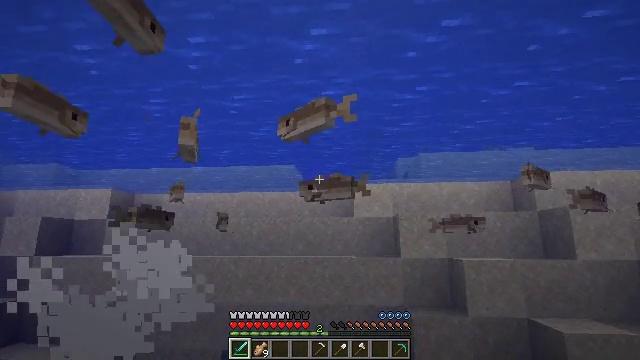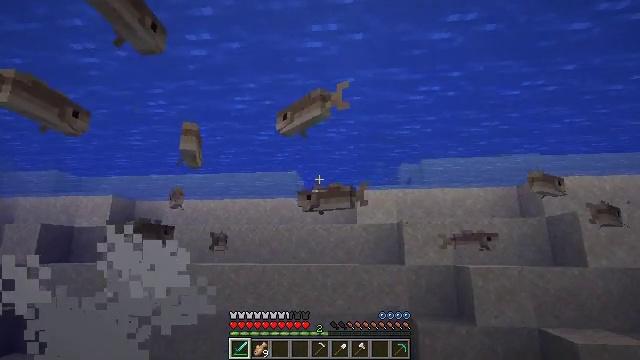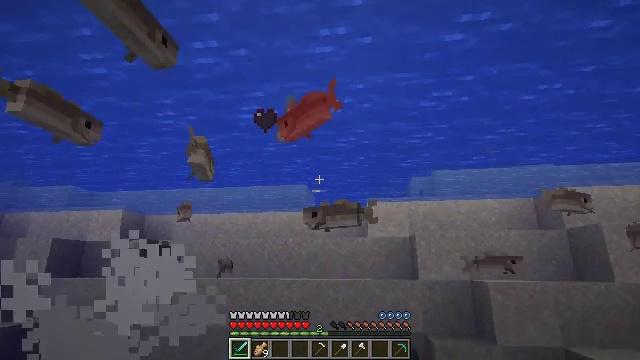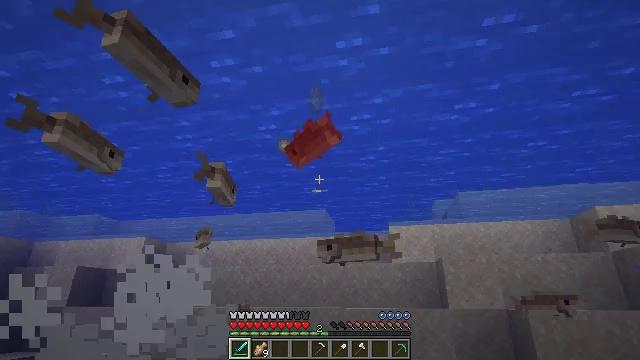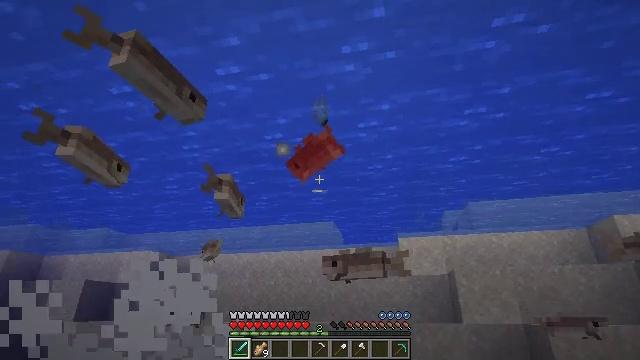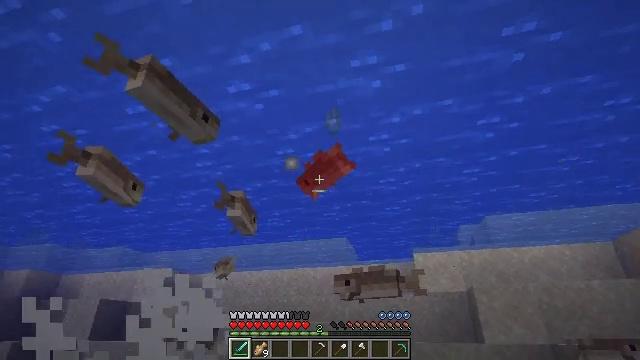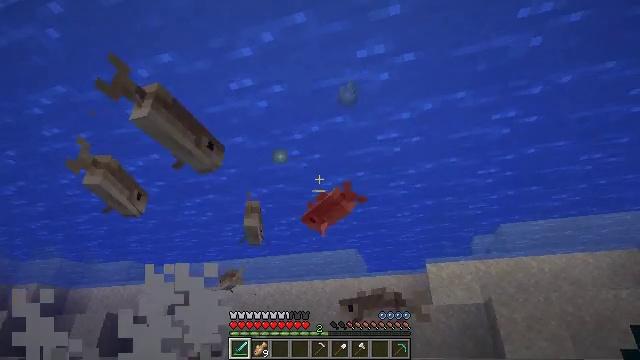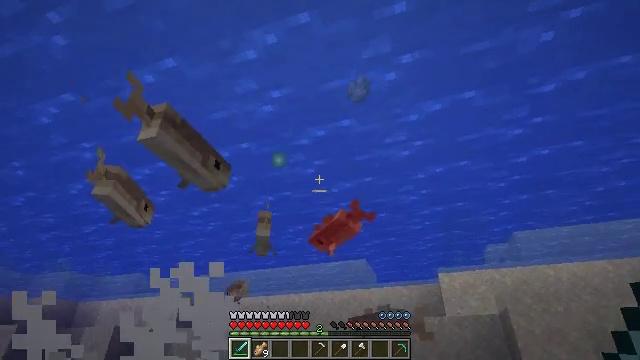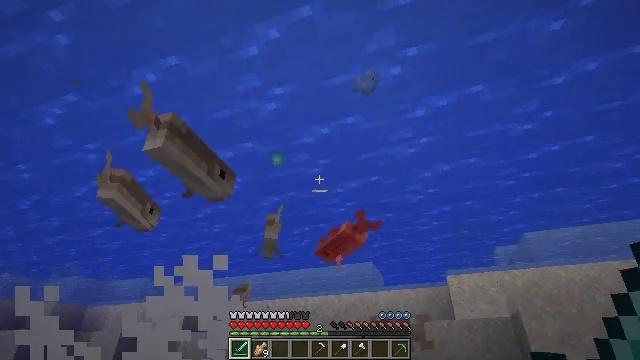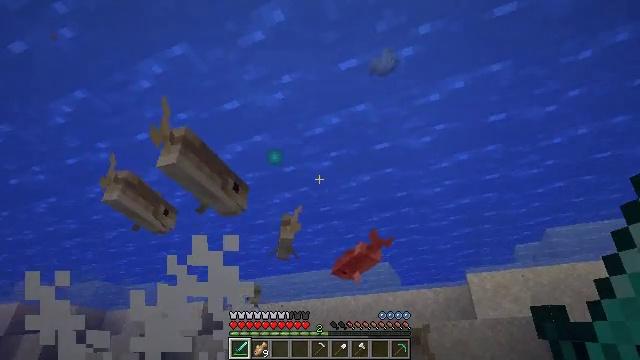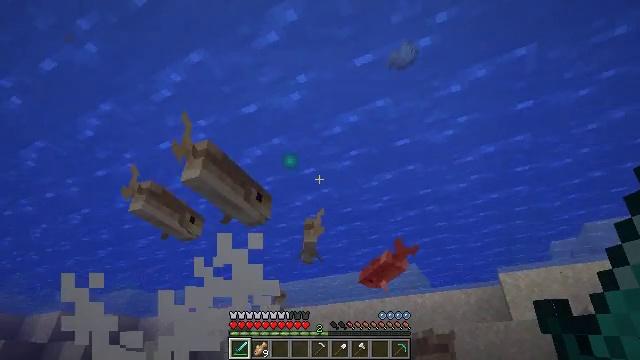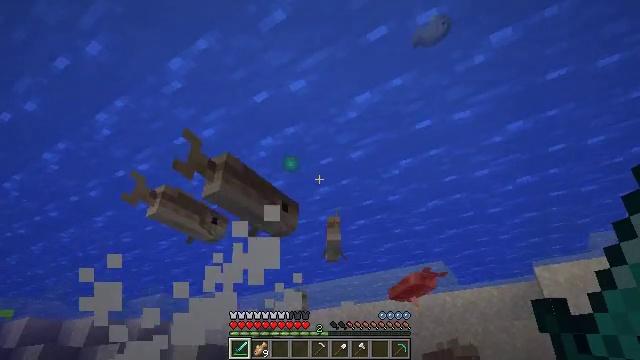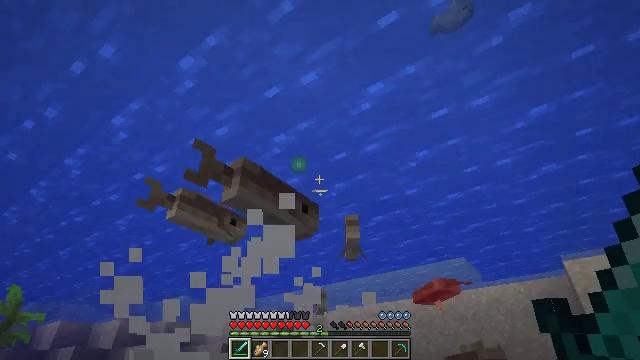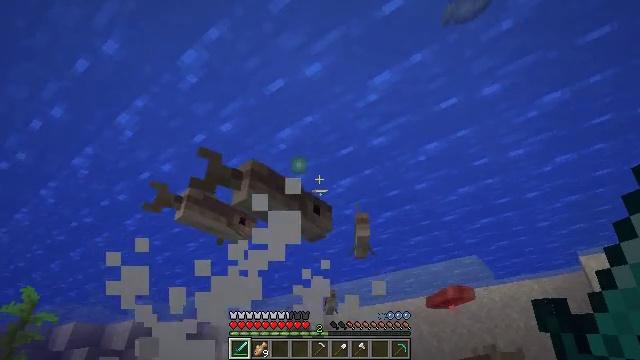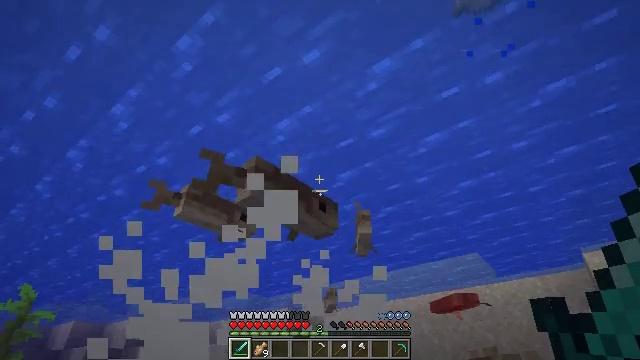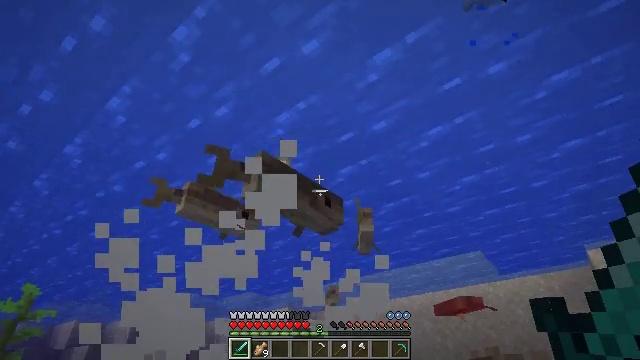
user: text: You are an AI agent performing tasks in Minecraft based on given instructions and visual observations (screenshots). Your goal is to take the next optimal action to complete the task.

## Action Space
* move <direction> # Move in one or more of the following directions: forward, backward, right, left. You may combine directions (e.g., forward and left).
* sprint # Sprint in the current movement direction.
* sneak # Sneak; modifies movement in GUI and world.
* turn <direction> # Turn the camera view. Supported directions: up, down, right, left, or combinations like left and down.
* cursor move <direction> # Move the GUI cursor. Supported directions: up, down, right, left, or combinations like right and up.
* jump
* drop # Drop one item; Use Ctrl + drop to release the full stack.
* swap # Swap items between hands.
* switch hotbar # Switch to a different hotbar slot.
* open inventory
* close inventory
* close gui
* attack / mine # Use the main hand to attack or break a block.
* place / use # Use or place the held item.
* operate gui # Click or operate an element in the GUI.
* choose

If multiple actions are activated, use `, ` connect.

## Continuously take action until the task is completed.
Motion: motion action
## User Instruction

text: Catch and defeat a cod.
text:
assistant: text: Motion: move forward, turn up
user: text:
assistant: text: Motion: move forward, turn left and up
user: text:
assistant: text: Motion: move forward, turn left and up
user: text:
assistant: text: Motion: move forward, turn left and up
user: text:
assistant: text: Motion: move forward, turn left and up
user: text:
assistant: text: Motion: move forward, turn left and up
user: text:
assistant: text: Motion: move forward, turn left and up
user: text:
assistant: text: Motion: move forward, turn left
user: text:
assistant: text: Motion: move forward, turn left
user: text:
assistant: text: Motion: move forward, turn left
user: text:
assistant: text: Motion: move forward, turn left
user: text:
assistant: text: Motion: move forward, turn left
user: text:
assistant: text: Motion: move forward, turn left
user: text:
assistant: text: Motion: move forward
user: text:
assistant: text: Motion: move forward
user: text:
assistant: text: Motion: move forward, turn left
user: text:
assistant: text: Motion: move forward, turn left
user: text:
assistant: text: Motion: move forward, turn left and down
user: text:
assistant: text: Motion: move forward, turn left and down, jump
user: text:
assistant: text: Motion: move forward, turn down, jump
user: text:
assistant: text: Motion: move forward, attack / mine, jump
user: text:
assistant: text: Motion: move forward, attack / mine, jump
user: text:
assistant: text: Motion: move forward, turn right and up, attack / mine, jump
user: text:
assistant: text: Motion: move forward, turn right and up, jump
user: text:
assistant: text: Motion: move forward, turn right and up, jump
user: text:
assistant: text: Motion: move forward, turn right, jump
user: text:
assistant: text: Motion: move forward, turn right, attack / mine, jump
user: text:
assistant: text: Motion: move forward, turn right and down, attack / mine, jump
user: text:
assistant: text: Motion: move forward, turn right and down, attack / mine, jump
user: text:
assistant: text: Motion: move forward, turn right and down, jump